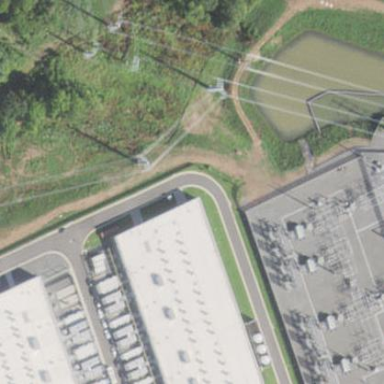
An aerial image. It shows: Distribution level power substation.